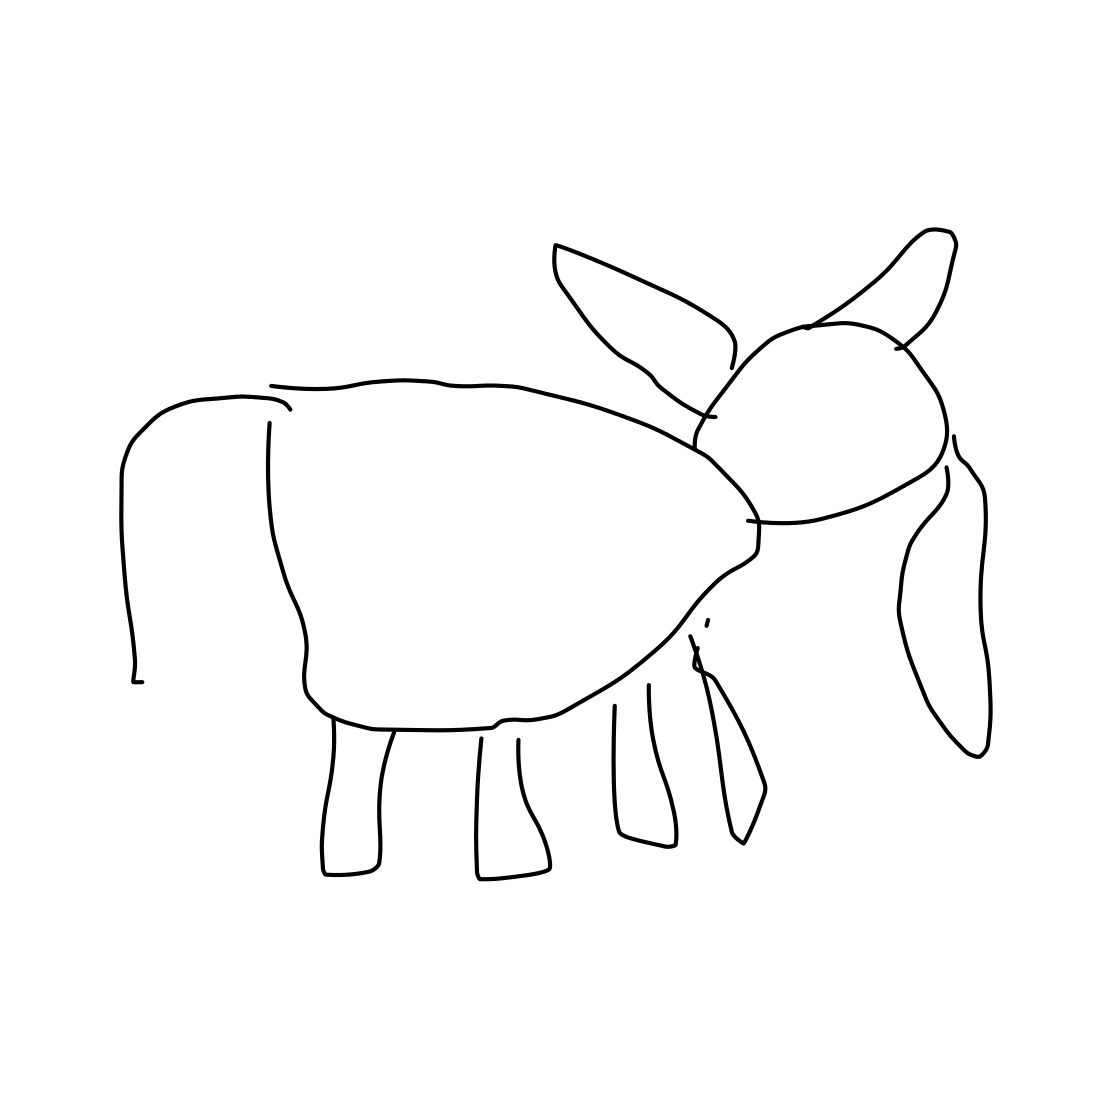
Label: elephant